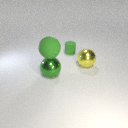
small green rubber cylinder behind large green metal sphere